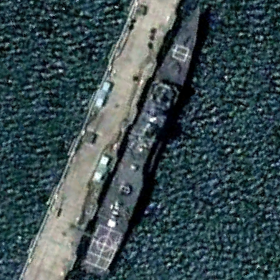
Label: cruiser